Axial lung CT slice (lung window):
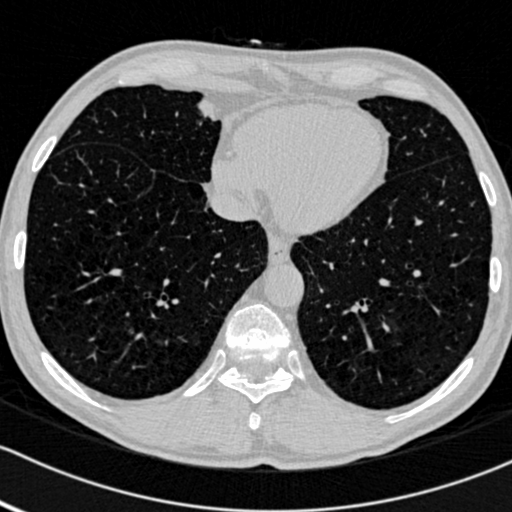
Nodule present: no